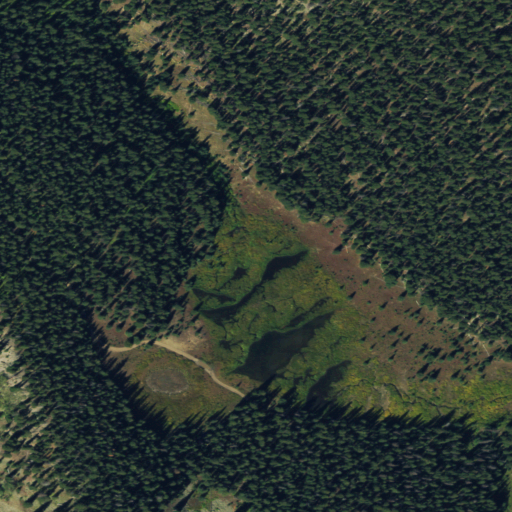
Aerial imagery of depression(s) in Colorado named Bone Basin containing evergreen forest, woody wetlands, herbaceous wetlands, and shrub